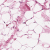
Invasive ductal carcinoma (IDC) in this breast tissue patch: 0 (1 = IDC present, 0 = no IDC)